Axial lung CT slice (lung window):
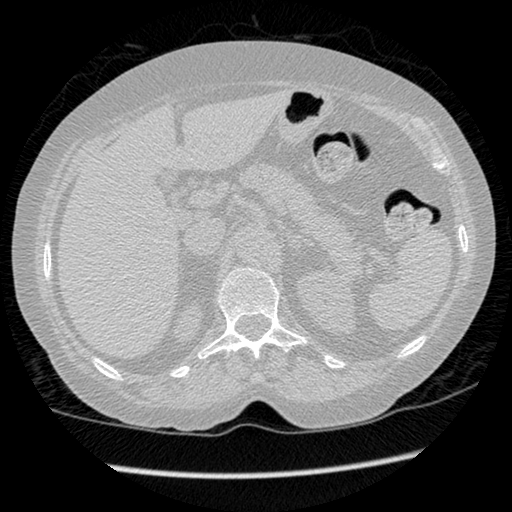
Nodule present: no